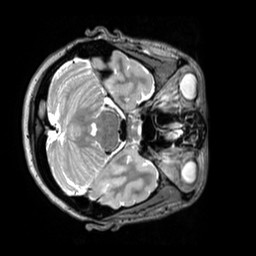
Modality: T2w
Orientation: axial
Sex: female
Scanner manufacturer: siemens
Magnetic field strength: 3 T
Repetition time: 3.2 s
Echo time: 0.409 s